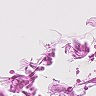
Metastatic tissue present: no